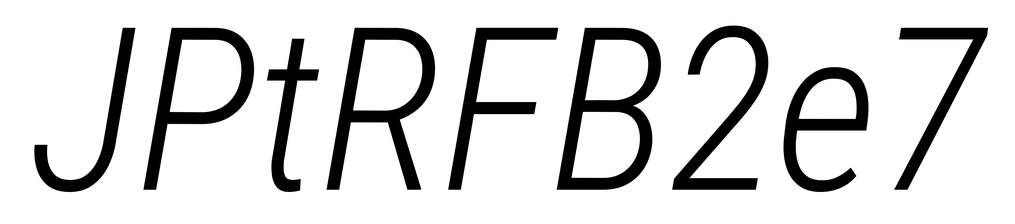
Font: Roboto-Italic_Condensed_Light_Italic